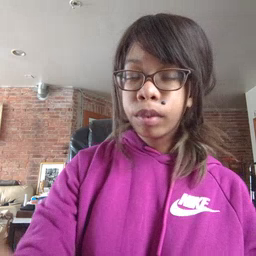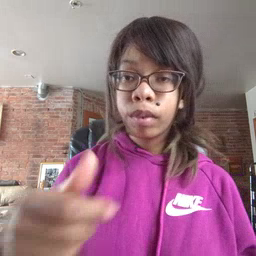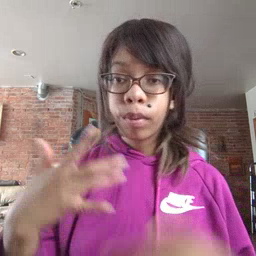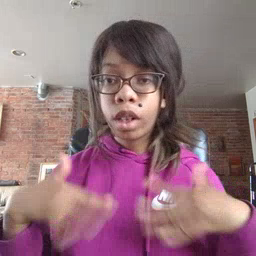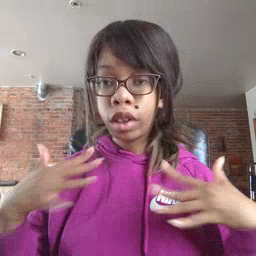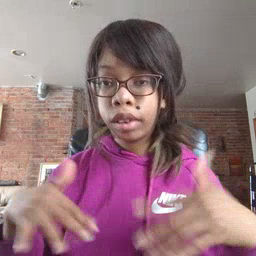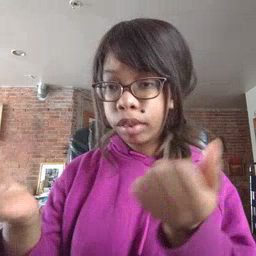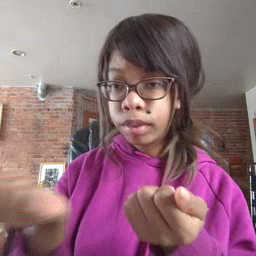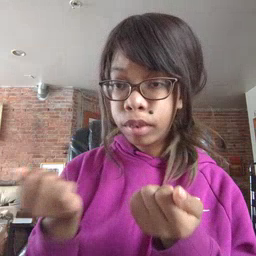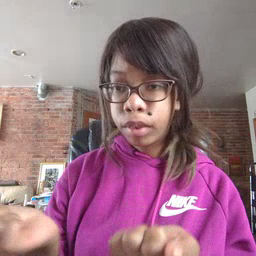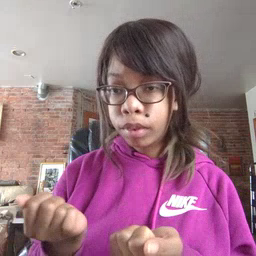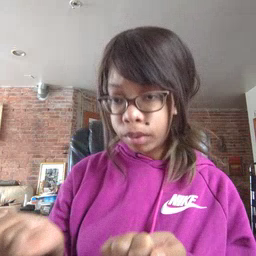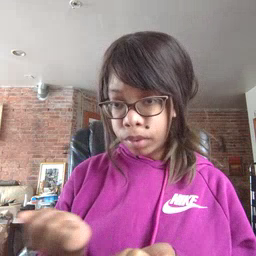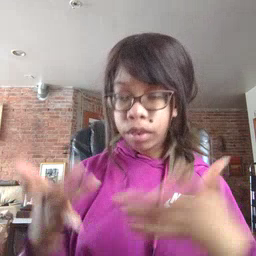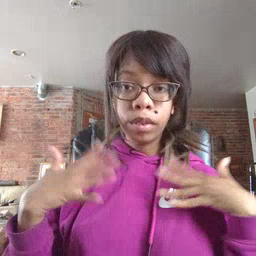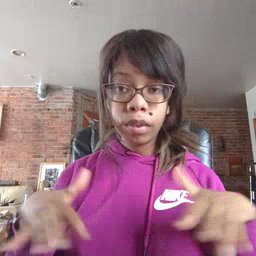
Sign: drawer